Question: '''
public class StringThisClassRealm extends RealmObject {
String string = "";
public String getString() {
return string;
}
public void setString(String string) {
this.string = string;
}
}
'''
'''
Realm realm = Realm.getInstance(this);
realm.beginTransaction();
StringThisClassRealm cr = realm.createObject(StringThisClassRealm.class);
cr.setString("String");
realm.commitTransaction();
'''
When I debugged, it never went through the first line 'Realm realm = Realm.getInstance(this);'
'''
05-19 13:15:44.440: E/AndroidRuntime(12300): FATAL EXCEPTION: main
05-19 13:15:44.440: E/AndroidRuntime(12300): Process: uk.org.humanfocus.hfi, PID: 12300
05-19 13:15:44.440: E/AndroidRuntime(12300): java.lang.RuntimeException: Unable to start activity ComponentInfo{uk.org.humanfocus.hfi/uk.org.humanfocus.hfi.sclr.CompetencyAssessment}: io.realm.exceptions.RealmException: Could not find io.realm.RealmJsonImpl
05-19 13:15:44.440: E/AndroidRuntime(12300): at android.app.ActivityThread.performLaunchActivity(ActivityThread.java:2237)
05-19 13:15:44.440: E/AndroidRuntime(12300): at android.app.ActivityThread.handleLaunchActivity(ActivityThread.java:2286)
05-19 13:15:44.440: E/AndroidRuntime(12300): at android.app.ActivityThread.access$800(ActivityThread.java:144)
05-19 13:15:44.440: E/AndroidRuntime(12300): at android.app.ActivityThread$H.handleMessage(ActivityThread.java:1246)
05-19 13:15:44.440: E/AndroidRuntime(12300): at android.os.Handler.dispatchMessage(Handler.java:102)
05-19 13:15:44.440: E/AndroidRuntime(12300): at android.os.Looper.loop(Looper.java:212)
05-19 13:15:44.440: E/AndroidRuntime(12300): at android.app.ActivityThread.main(ActivityThread.java:5135)
05-19 13:15:44.440: E/AndroidRuntime(12300): at java.lang.reflect.Method.invokeNative(Native Method)
05-19 13:15:44.440: E/AndroidRuntime(12300): at java.lang.reflect.Method.invoke(Method.java:515)
05-19 13:15:44.440: E/AndroidRuntime(12300): at com.android.internal.os.ZygoteInit$MethodAndArgsCaller.run(ZygoteInit.java:878)
05-19 13:15:44.440: E/AndroidRuntime(12300): at com.android.internal.os.ZygoteInit.main(ZygoteInit.java:694)
05-19 13:15:44.440: E/AndroidRuntime(12300): at dalvik.system.NativeStart.main(Native Method)
05-19 13:15:44.440: E/AndroidRuntime(12300): Caused by: io.realm.exceptions.RealmException: Could not find io.realm.RealmJsonImpl
05-19 13:15:44.440: E/AndroidRuntime(12300): at io.realm.Realm.getRealmJson(Realm.java:268)
05-19 13:15:44.440: E/AndroidRuntime(12300): at io.realm.Realm.<init>(Realm.java:165)
05-19 13:15:44.440: E/AndroidRuntime(12300): at io.realm.Realm.createAndValidate(Realm.java:513)
05-19 13:15:44.440: E/AndroidRuntime(12300): at io.realm.Realm.create(Realm.java:486)
05-19 13:15:44.440: E/AndroidRuntime(12300): at io.realm.Realm.getInstance(Realm.java:404)
05-19 13:15:44.440: E/AndroidRuntime(12300): at io.realm.Realm.getInstance(Realm.java:366)
05-19 13:15:44.440: E/AndroidRuntime(12300): at io.realm.Realm.getInstance(Realm.java:347)
05-19 13:15:44.440: E/AndroidRuntime(12300): at uk.org.humanfocus.hfi.sclr.CompetencyAssessment.onCreate(CompetencyAssessment.java:125)
05-19 13:15:44.440: E/AndroidRuntime(12300): at android.app.Activity.performCreate(Activity.java:5231)
05-19 13:15:44.440: E/AndroidRuntime(12300): at android.app.Instrumentation.callActivityOnCreate(Instrumentation.java:1087)
05-19 13:15:44.440: E/AndroidRuntime(12300): at android.app.ActivityThread.performLaunchActivity(ActivityThread.java:2201)
05-19 13:15:44.440: E/AndroidRuntime(12300): ... 11 more
05-19 13:15:44.440: E/AndroidRuntime(12300): Caused by: java.lang.ClassNotFoundException: io.realm.RealmJsonImpl
05-19 13:15:44.440: E/AndroidRuntime(12300): at java.lang.Class.classForName(Native Method)
05-19 13:15:44.440: E/AndroidRuntime(12300): at java.lang.Class.forName(Class.java:251)
05-19 13:15:44.440: E/AndroidRuntime(12300): at java.lang.Class.forName(Class.java:216)
05-19 13:15:44.440: E/AndroidRuntime(12300): at io.realm.Realm.getRealmJson(Realm.java:263)
05-19 13:15:44.440: E/AndroidRuntime(12300): ... 21 more
05-19 13:15:44.440: E/AndroidRuntime(12300): Caused by: java.lang.NoClassDefFoundError: io/realm/RealmJsonImpl
05-19 13:15:44.440: E/AndroidRuntime(12300): ... 25 more
05-19 13:15:44.440: E/AndroidRuntime(12300): Caused by: java.lang.ClassNotFoundException: Didn't find class "io.realm.RealmJsonImpl" on path: DexPathList[[zip file "/data/app/uk.org.humanfocus.hfi-2.apk"],nativeLibraryDirectories=[/data/app-lib/uk.org.humanfocus.hfi-2, /vendor/lib, /system/lib]]
05-19 13:15:44.440: E/AndroidRuntime(12300): at dalvik.system.BaseDexClassLoader.findClass(BaseDexClassLoader.java:56)
05-19 13:15:44.440: E/AndroidRuntime(12300): at java.lang.ClassLoader.loadClass(ClassLoader.java:497)
05-19 13:15:44.440: E/AndroidRuntime(12300): at java.lang.ClassLoader.loadClass(ClassLoader.java:457)
'''

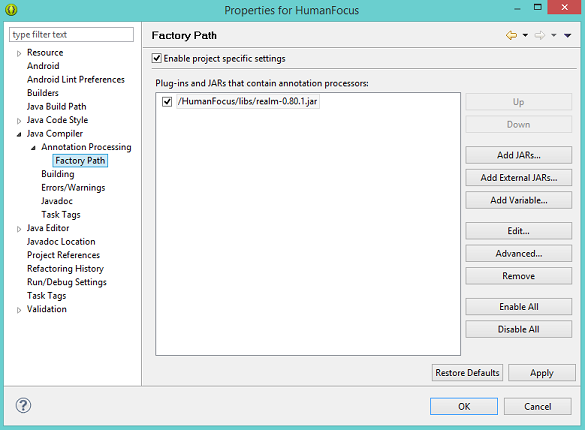
Answer: You need to add annotation of '@RealmClass' to trigger the annotation pre-processor which initates/triggers the 'annotation process'. It will also itself include the reference. Rest is Fine